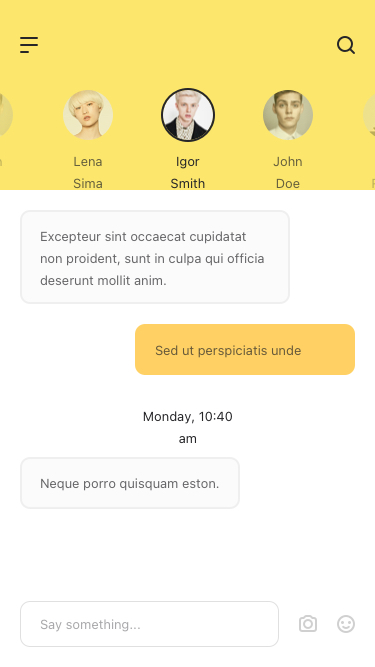
Text in this UI design:
Excepteur sint occaecat cupidatat non proident, sunt in culpa qui officia deserunt mollit anim.
Neque porro quisquam eston.
Monday, 10:40 am
Sed ut perspiciatis unde omnis.
Igor Smith
John Doe
Lena Sima
Rita Ricce